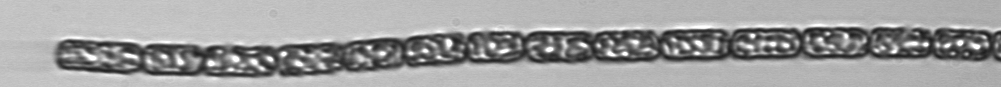
Label: Dactyliosolen_fragilissimus